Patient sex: F
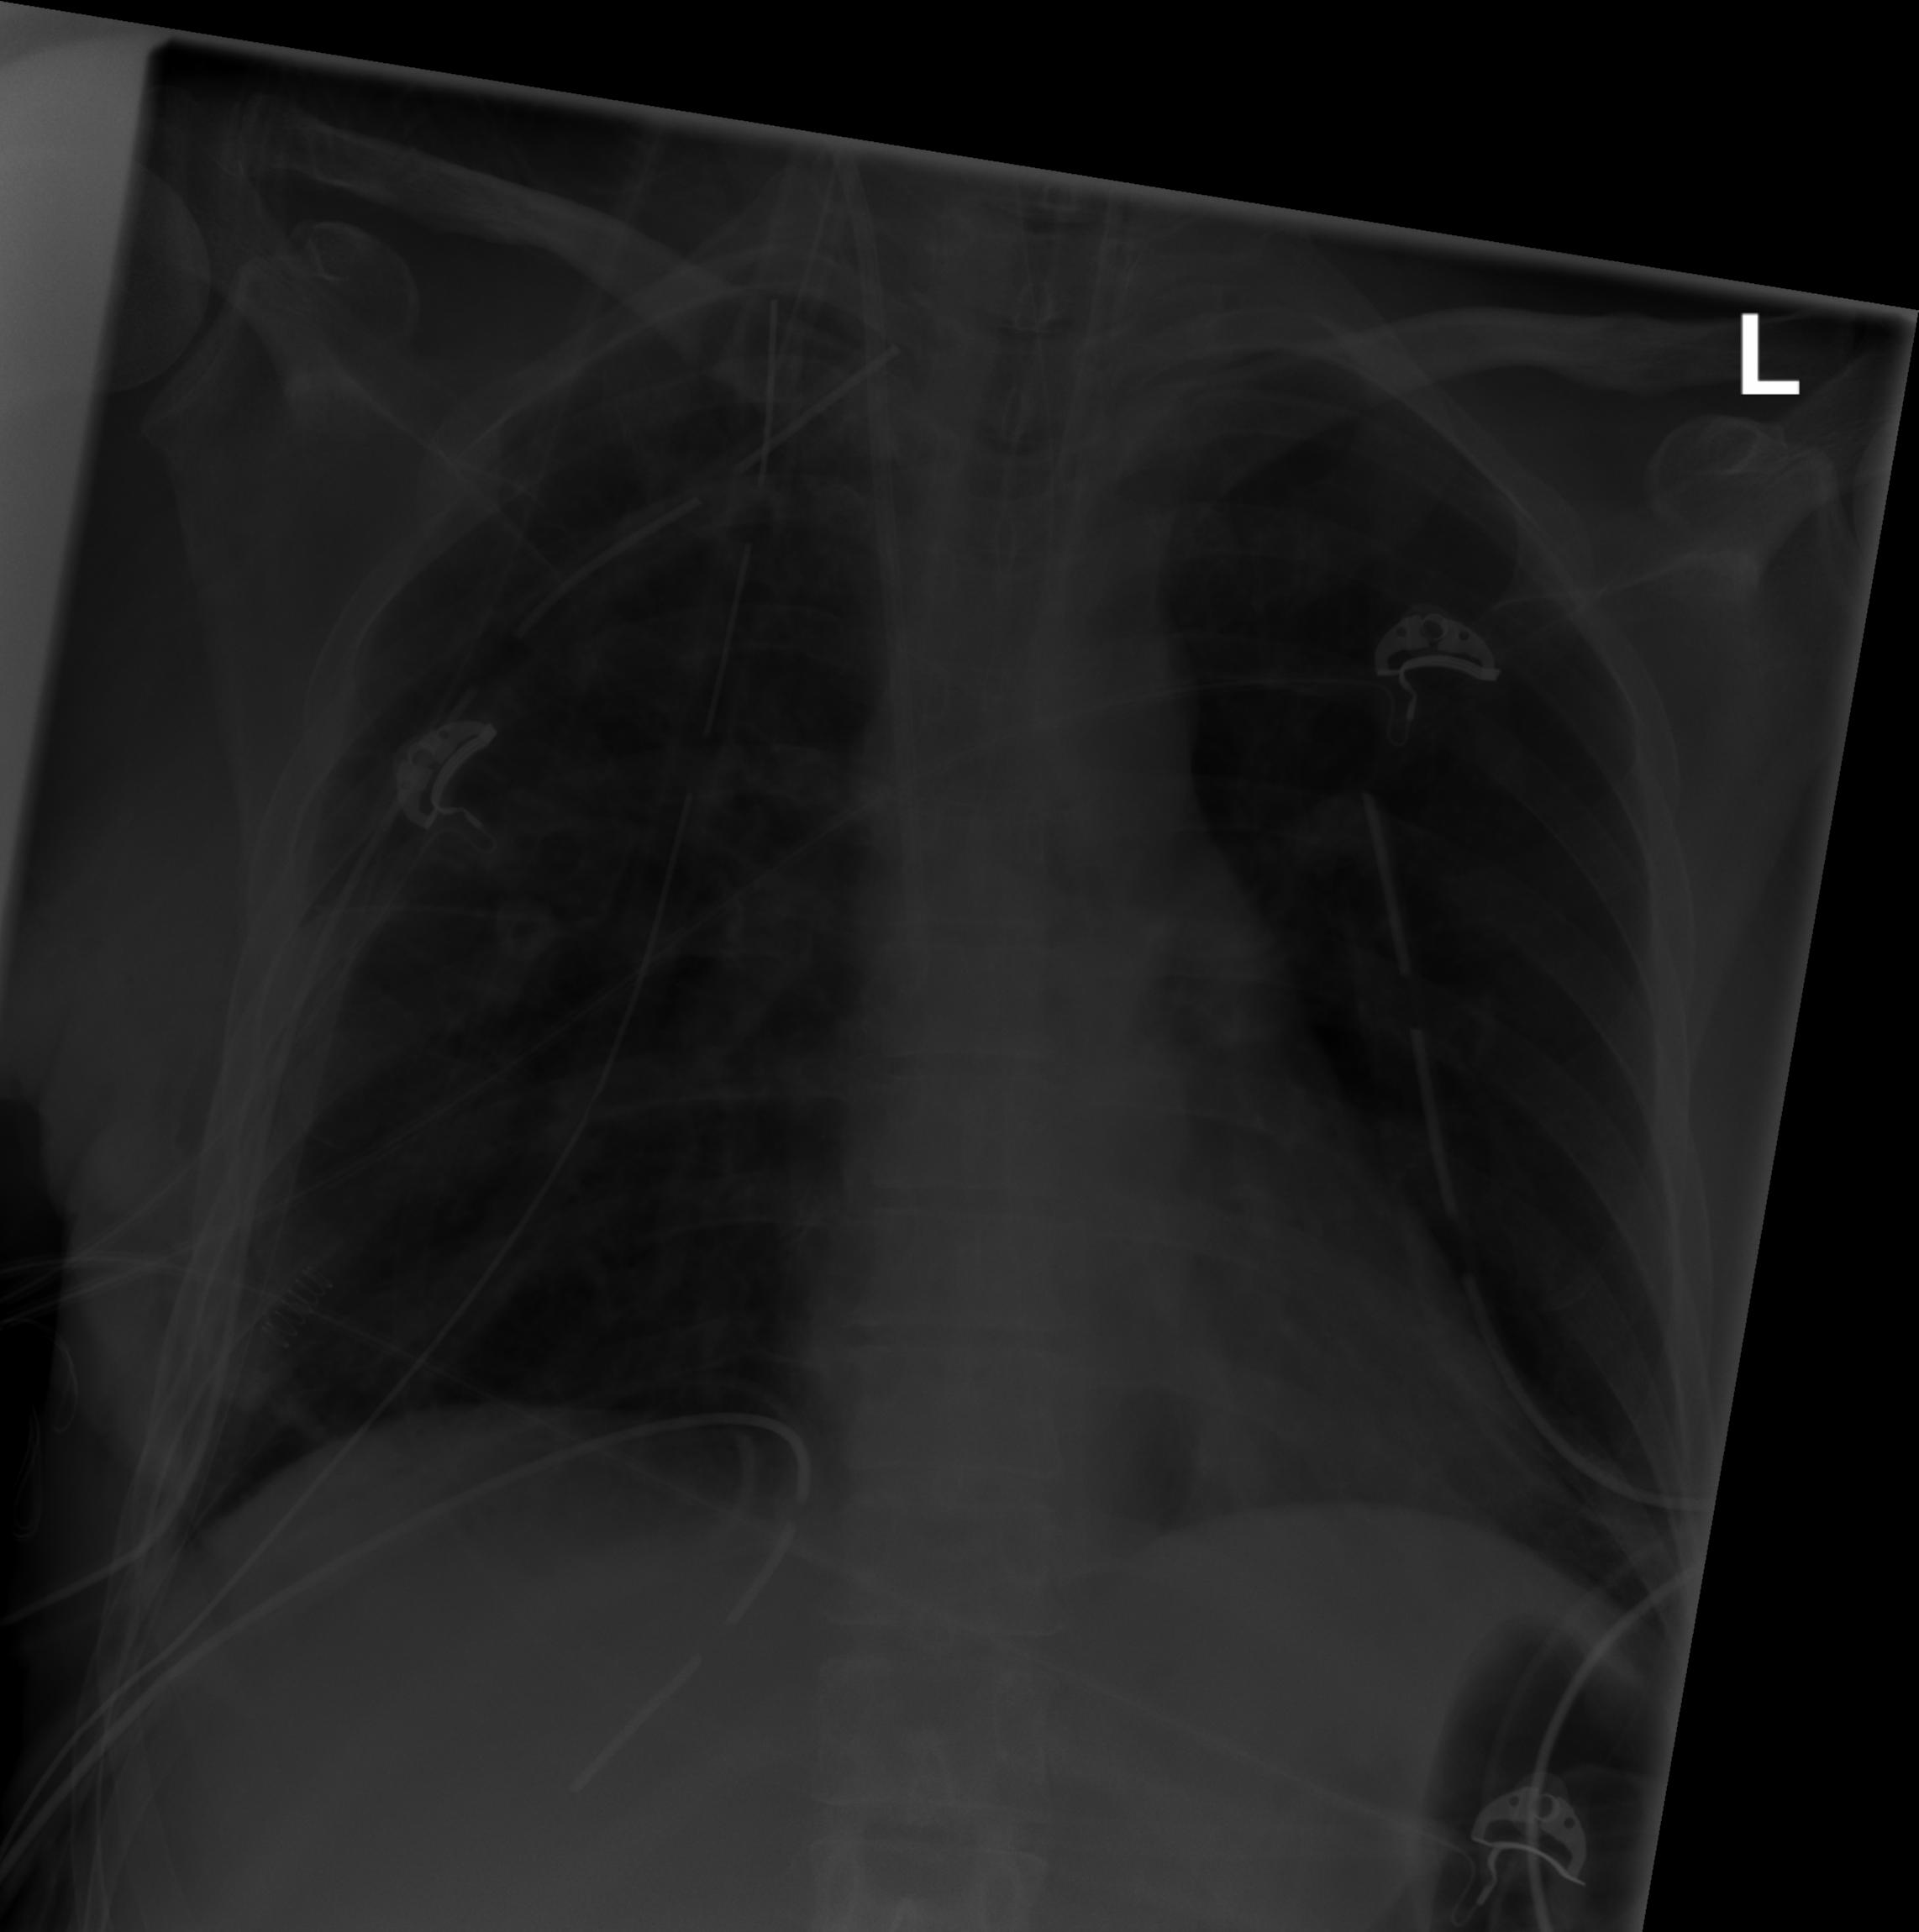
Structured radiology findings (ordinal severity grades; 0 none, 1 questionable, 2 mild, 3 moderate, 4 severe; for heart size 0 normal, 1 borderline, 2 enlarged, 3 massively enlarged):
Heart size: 0
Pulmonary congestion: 0
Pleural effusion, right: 0
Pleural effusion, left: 0
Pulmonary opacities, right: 2
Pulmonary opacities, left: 0
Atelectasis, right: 0
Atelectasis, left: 0